Question:
I am working on 'webservice' i don't have any ideas about webservices. I look same sample webservices (like live SOAP service) it work fine. I am to run the webservice in localhost 'i dont know whether my URL,Namespace and methodName are declared correctly'.
The following code is my WSDL code
'''
<definitions xmlns:http="http://schemas.xmlsoap.org/wsdl/http/"
xmlns:soap="http://schemas.xmlsoap.org/wsdl/soap/"
xmlns:xs="http://www.w3.org/2001/XMLSchema"
xmlns:xs0="http://www.processmaker.com"
xmlns:soapenc="http://schemas.xmlsoap.org/soap/encoding/"
xmlns:tm="http://microsoft.com/wsdl/mime/textMatching/"
xmlns:mime="http://schemas.xmlsoap.org/wsdl/mime/"
xmlns="http://schemas.xmlsoap.org/wsdl/"
xmlns:soap12="http://schemas.xmlsoap.org/wsdl/soap12/"
targetNamespace="http://www.processmaker.com">
<types>
<xs:schema elementFormDefault="qualified"
targetNamespace="http://www.processmaker.com">
<xs:element name="login">
<xs:complexType>
<xs:sequence>
<xs:element name="userid" type="xs:string"/>
<xs:element name="password" type="xs:string"/>
</xs:sequence>
</xs:complexType>
</xs:element>
</definitions>
'''
My android code for calling the above service:
'''
public class MainActivity extends Activity {
String str = null;
private static final String SOAP_ACTION = "http://www.processmaker.com/Login";
private static final String METHOD_NAME = "Login";
private static final String NAMESPACE = "http://www.processmaker.com/";
private static final String URL = "http://192.168.1.5/sysworkflow/en/neoclassic/setup/main";
SoapObject request;
TextView tv;
@SuppressLint("NewApi")
@Override
protected void onCreate(Bundle savedInstanceState) {
super.onCreate(savedInstanceState);
StrictMode.ThreadPolicy policy = new StrictMode.ThreadPolicy.Builder()
.permitAll().build();
StrictMode.setThreadPolicy(policy);
setContentView(R.layout.activity_main);
tv = (TextView) findViewById(R.id.textView1);
DownloadWebPageTask task = new DownloadWebPageTask();
task.execute();
}
private class DownloadWebPageTask extends AsyncTask<String, Void, String> {
@Override
protected String doInBackground(String... urls) {
String response = "";
try {
request = new SoapObject(NAMESPACE, METHOD_NAME);
PropertyInfo weightProp = new PropertyInfo();
weightProp.setName("USER_ID");
weightProp.setValue("admin");
weightProp.setType(String.class);
request.addProperty(weightProp);
PropertyInfo fromProp = new PropertyInfo();
fromProp.setName("PASSWORD");
fromProp.setValue("admin");
fromProp.setType(String.class);
request.addProperty(fromProp);
/*
* PropertyInfo toProp =new PropertyInfo(); toProp.setName("ToUnit");
* toProp.setValue(toUnit); toProp.setType(String.class);
* request.addProperty(toProp);
*/
final SoapSerializationEnvelope envelope = new SoapSerializationEnvelope(
SoapEnvelope.VER11);
envelope.dotNet = true;
envelope.setOutputSoapObject(request);
final HttpTransportSE androidHttpTransport = new HttpTransportSE(URL);
try {
androidHttpTransport.call(SOAP_ACTION, envelope);
SoapPrimitive response1 = (SoapPrimitive) envelope.getResponse();
Log.i("myApp", response1.toString());
// tv.setText(response.toString());
Toast.makeText(getApplicationContext(), response.toString(),
Toast.LENGTH_LONG).show();
} catch (Exception e) {
tv.setText(e.toString());
e.printStackTrace();
}
}
catch (Exception e) {
e.printStackTrace();
}
return response;
}
@Override
protected void onPostExecute(String result) {
tv.setText(result);
}
}
'''
please someboby help me to do this..
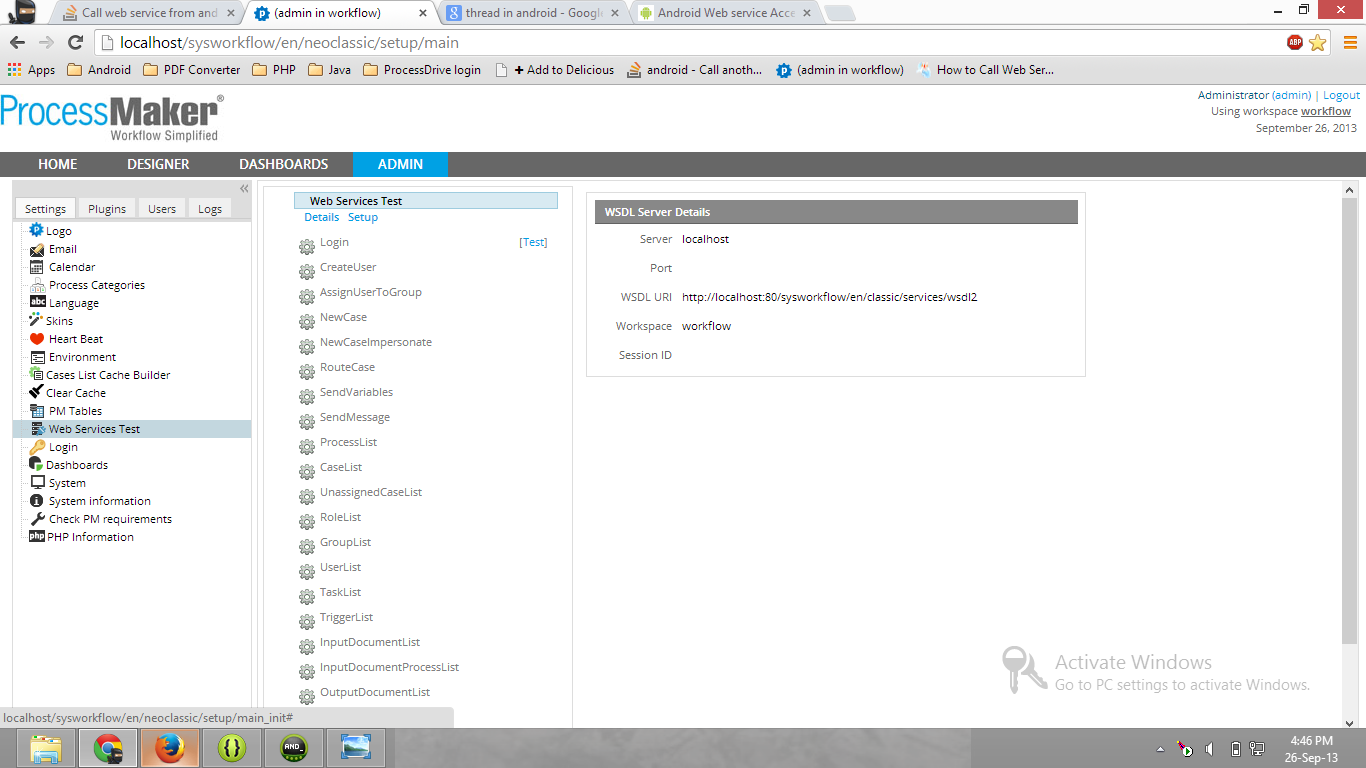
Answer: Hi use like this.
'''
private static final String SOAP_ACTION = "http://www.processmaker.com/Login";
private static final String METHOD_NAME = "Login";
private static final String NAMESPACE = "http://www.processmaker.com";
private static final String URL = "http://10.0.2.2/sysworkflow/en/classic/services/wsdl2";
SoapObject request = new SoapObject(NAMESPACE, METHOD_NAME);
request.addProperty("userid", "admin");
request.addProperty("password", "admin");
SoapSerializationEnvelope envelope = new SoapSerializationEnvelope(
SoapEnvelope.VER11);
envelope.dotNet = true;
envelope.setOutputSoapObject(request);
HttpTransportSE ht = new HttpTransportSE(URL);
try {
ht.call(SOAP_ACTION, envelope);
final SoapPrimitive response = (SoapPrimitive) envelope.getResponse();
str = response.toString();
} catch (Exception e) {
e.printStackTrace();
}
Log.d("WebRespone", str);
'''
Hope this will help you.